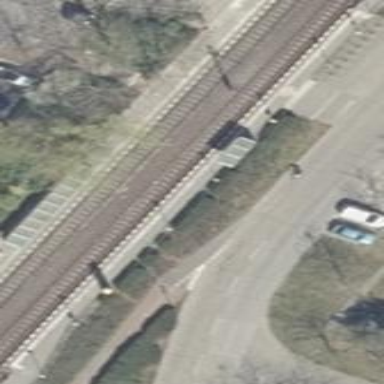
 specifically for trams. The platform has shelter."